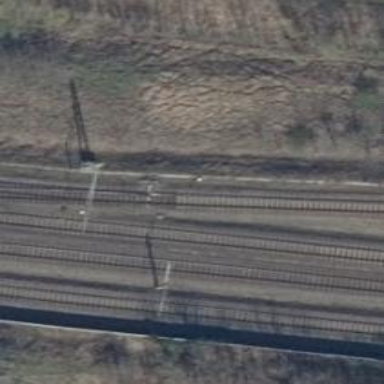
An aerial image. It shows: Railway switch.